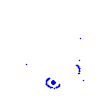
Particle: proton